Chest X-ray. View position: PA
Patient age: 34
Patient sex: M
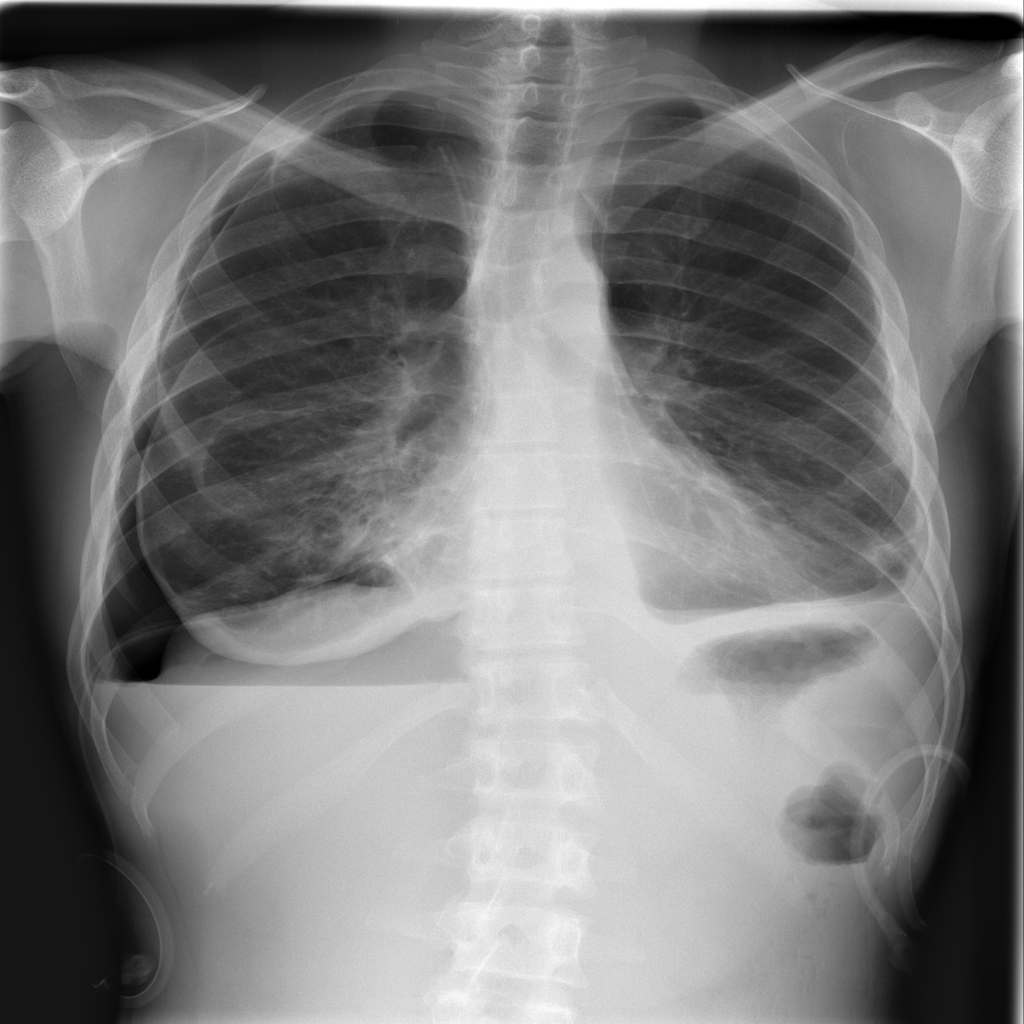
Finding: Pneumothorax